Interaction volume radius: 5 \u00c5
Interaction volume height: 30 \u00c5
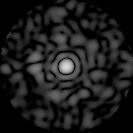
Disorder parameter: 0.8488